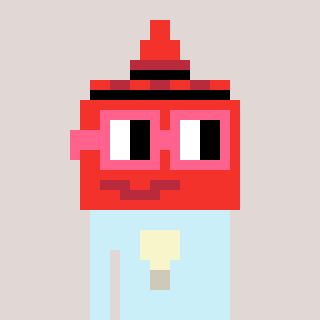
a pixel art character with square pink glasses, a ketchup-shaped head and a cold-colored body on a warm background